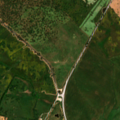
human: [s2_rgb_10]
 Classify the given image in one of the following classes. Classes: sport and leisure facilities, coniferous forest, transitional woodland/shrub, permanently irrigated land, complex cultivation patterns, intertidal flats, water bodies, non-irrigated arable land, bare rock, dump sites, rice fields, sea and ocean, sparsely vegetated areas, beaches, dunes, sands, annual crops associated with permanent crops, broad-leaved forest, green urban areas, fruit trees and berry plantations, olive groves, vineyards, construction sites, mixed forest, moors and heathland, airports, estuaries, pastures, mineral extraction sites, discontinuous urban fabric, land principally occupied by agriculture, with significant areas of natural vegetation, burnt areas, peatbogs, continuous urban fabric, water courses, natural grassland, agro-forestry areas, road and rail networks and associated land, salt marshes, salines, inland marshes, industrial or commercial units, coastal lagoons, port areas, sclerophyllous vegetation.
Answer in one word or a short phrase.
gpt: continuous urban fabric